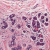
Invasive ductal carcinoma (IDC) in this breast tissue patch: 0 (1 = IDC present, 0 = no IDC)